Question: I currently have a 'Use Case Diagram' that is similar to the above one:

In my final application I will probably share the same 'Login' form for both 'Employees' and 'Employers'. Should I reflect that in this 'Use Case Diagram', having both 'Actors' using the same 'Login' 'Use Case'? If so, how can I then represent what each one of them can do after doing the 'Login'?
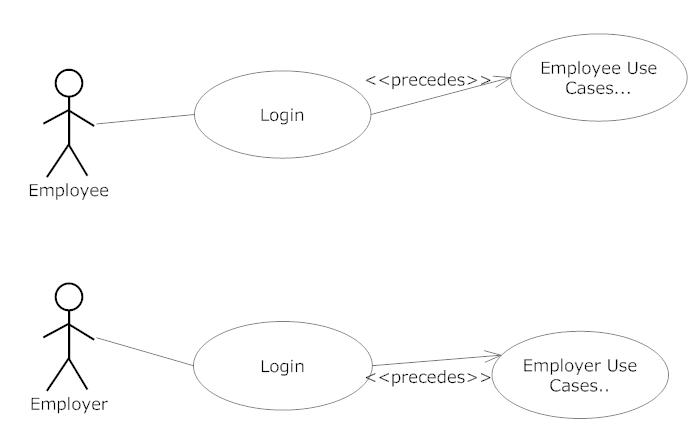
Answer: Most likely there will be other shared use cases? So the 'abstract' user makes sense I think, although I don't think it needs to be 'abstract', it can be an actor in its own right?
No matter what style you prefer the purpose of modeling is to abstract information away. If the login use case is very significant in a way that it needs to be in the diagram, this diagram is not telling me anything special about it. This diagram tells me that in this system the login use case precedes all other use cases? Duh? Any system will have a login use case so for most systems it won't be (architecturally/very) significant. If the use case is special for some reason I would put in the diagram without relationships, that suffices I think. The diagram will communicate: we have a special login use case, we want you to take note of it. Does the system have anonymous use cases? Use cases that can be executed without the login use case? That is significant, worthy of some model elements. Otherwise it is implied IMHO.
If your modeling needs to do more than enable understanding and communication e.g. needs to drive code generation, this is different of course. But then you can - depending on your modeling environment - make it part of the model but not the diagram. That way it can do both: drive code generation and enable understanding, communication.